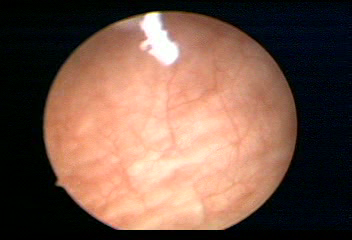
Modality: WLC
Class: Normal mucosa
Bladder cancer association: No